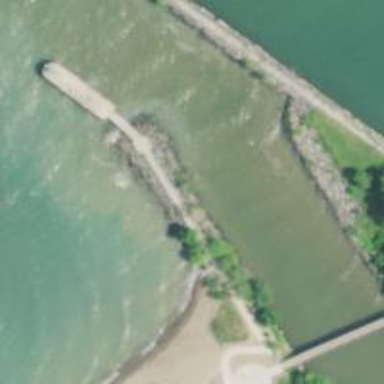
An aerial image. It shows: Breakwater structure.